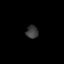
Tissue: lung
Cell type: Fibroblasts
Senescence score: 0.5753
Nuclear area (px): 150
Mean DAPI intensity: 59.24